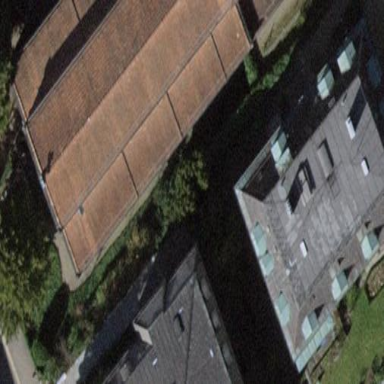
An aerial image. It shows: The roof of building has skillion shape and is oriented across the structure.